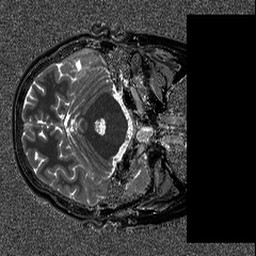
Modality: T1map
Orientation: axial
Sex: female